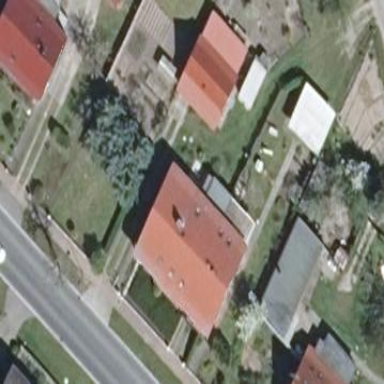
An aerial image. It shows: Flat-roofed grey house.